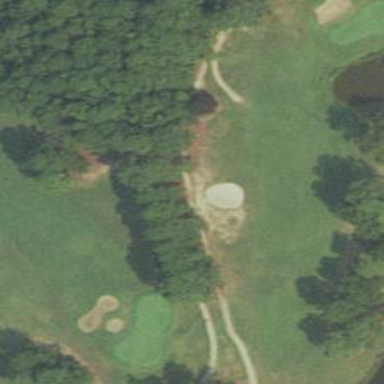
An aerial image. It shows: Scenic golf fairway.